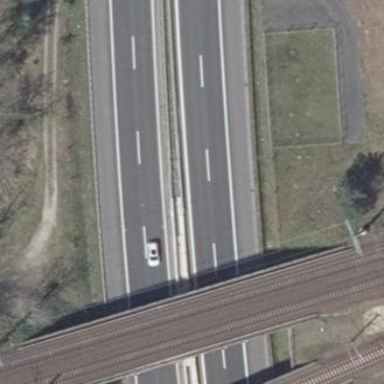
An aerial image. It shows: Bridge with beam structure.